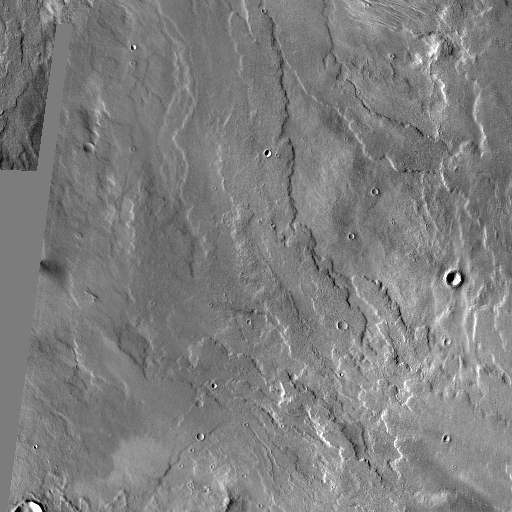
Crater classes present: Background, Other